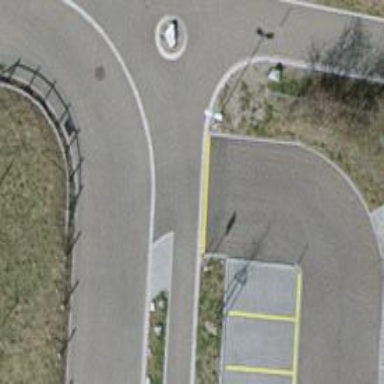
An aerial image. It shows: Asphalt sidewalk.